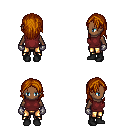
a pixel art fantasy rpg character, female body template, human, dark skin, maroon sleeveless shirt, gold greaves, brunette long hairstyle, metal gloves, black shoes, four views (front, back, left, right), 2x2 character sprite sheet, small pixel art, hard edges, no anti-aliasing